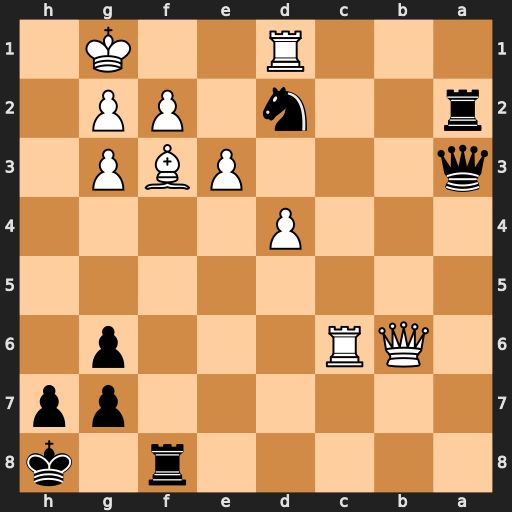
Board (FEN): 5r1k/6pp/1QR3p1/8/3P4/q3PBP1/r2n1PP1/3R2K1
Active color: b
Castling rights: -
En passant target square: -
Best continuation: Ra1 Be2 Rxd1+ Bxd1 Qa1